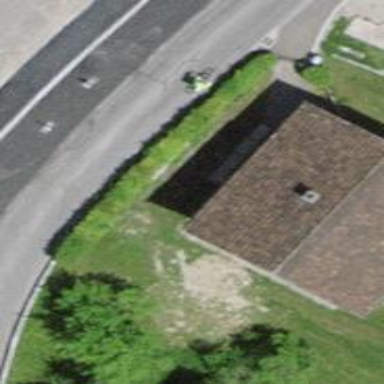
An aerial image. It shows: Hedge acting as barrier.